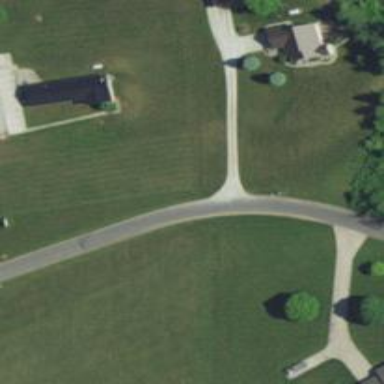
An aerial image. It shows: Driveway.